Interaction volume radius: 5 \u00c5
Interaction volume height: 20 \u00c5
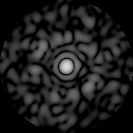
Disorder parameter: 0.8822